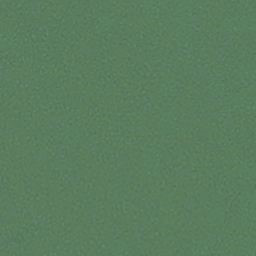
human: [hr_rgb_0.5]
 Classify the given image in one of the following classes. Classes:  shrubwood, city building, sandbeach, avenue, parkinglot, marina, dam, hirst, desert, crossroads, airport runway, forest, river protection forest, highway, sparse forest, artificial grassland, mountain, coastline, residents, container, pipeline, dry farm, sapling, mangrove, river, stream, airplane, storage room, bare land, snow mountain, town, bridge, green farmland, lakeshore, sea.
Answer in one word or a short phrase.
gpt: sea